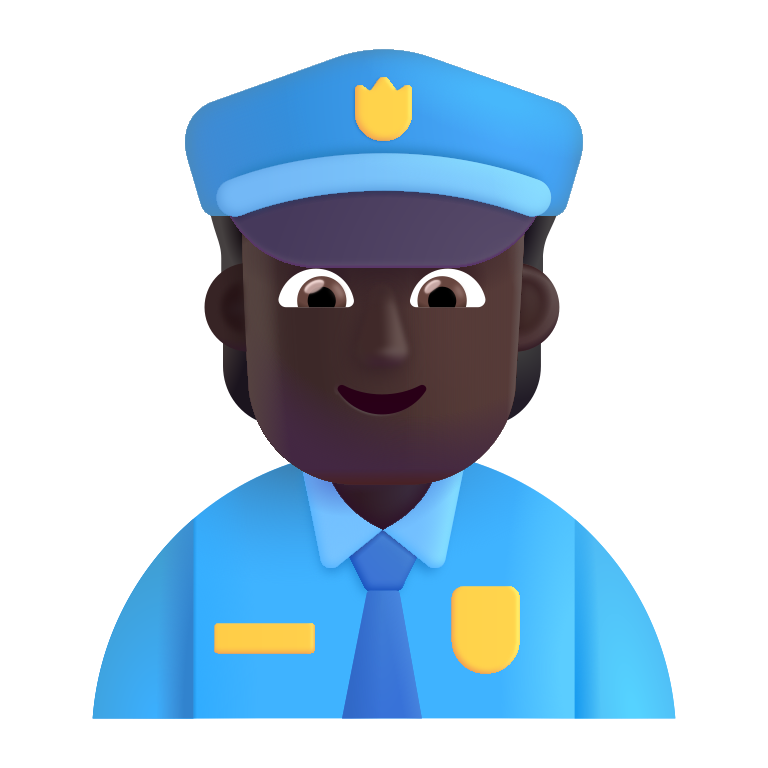
police officer color dark